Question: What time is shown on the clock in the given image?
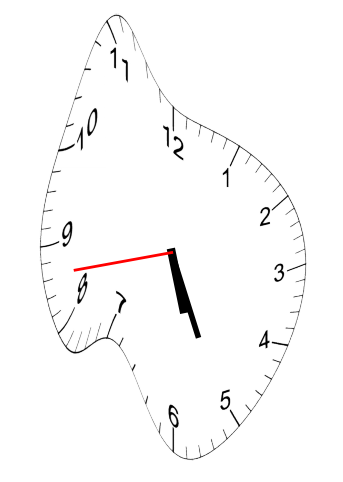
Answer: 05:25:43